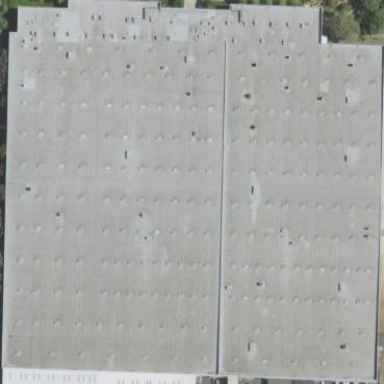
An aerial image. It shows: Building part with flat roof.